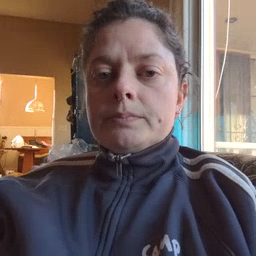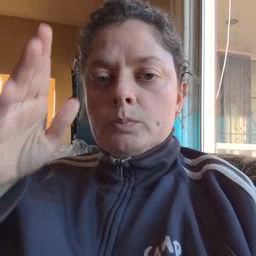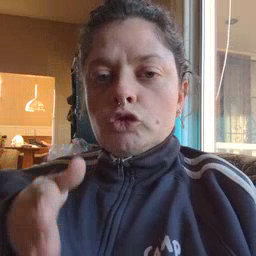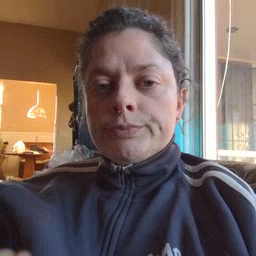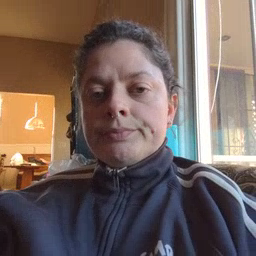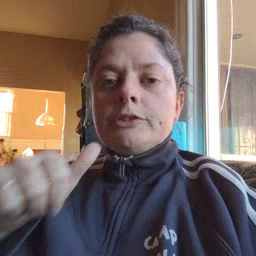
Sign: person